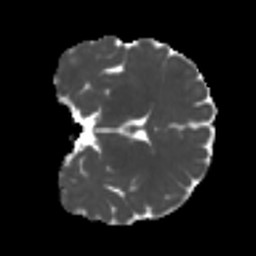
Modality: MD
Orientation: coronal
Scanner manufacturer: siemens
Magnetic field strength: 3 T
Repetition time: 4 s
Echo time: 0.0594 s